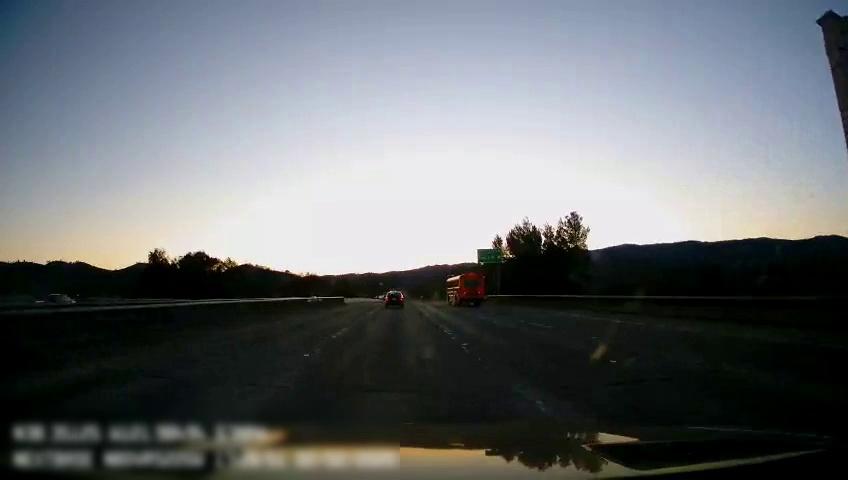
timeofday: Day
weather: Cloudy
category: Drivable Space
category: Vehicles | Car
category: Vehicles | Bus
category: Vehicles | Car
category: Lanes | Current Lane
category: Lanes | Current Lane
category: Lanes | Alternate Lane
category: Lanes | Alternate Lane
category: Traffic | Signs